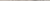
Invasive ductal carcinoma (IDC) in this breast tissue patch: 0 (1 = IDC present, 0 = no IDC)